Question: I am debugging in Visual Studio 2010 with IIS 7.5. I have four enabled AppPools. This is on my development machine, so no one else accesses it, at all.
So the problem is that three of these AppPools time out, but forth one doesn't. I am not bothered why this one stays there, but more concerned why the other three time out, as I use them more often.
I have checked all settings for them and they match exactly. I can certainly increase "Idle Time-out" settings but wanted to know what is causing it.
Thanks for your help.

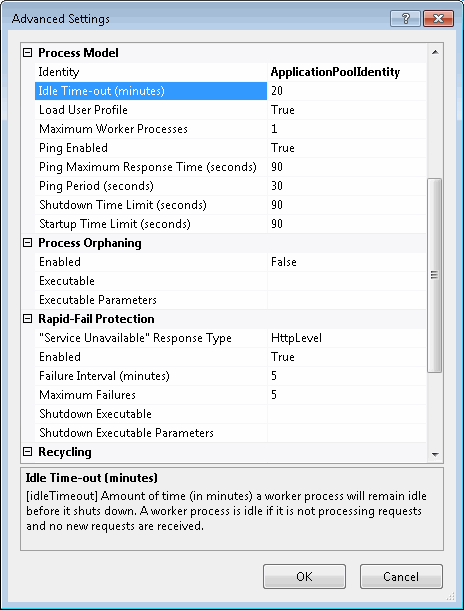
Answer: I couldn't figure out the reason. But as a workaround, I set "Idle Time-out (minutes" property to 60 and it is working out for me.